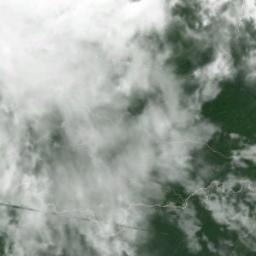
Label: cloud